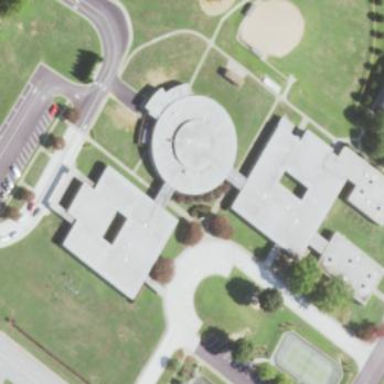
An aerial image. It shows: School building.